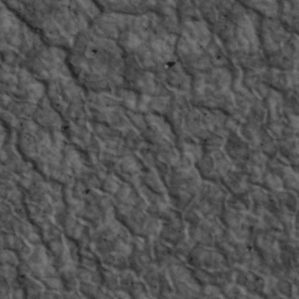
Label: non_frost